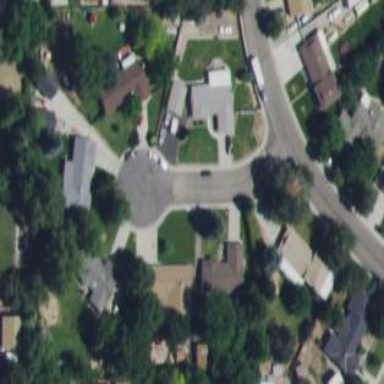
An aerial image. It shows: Sidewalk.